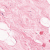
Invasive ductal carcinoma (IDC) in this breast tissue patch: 0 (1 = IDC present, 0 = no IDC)